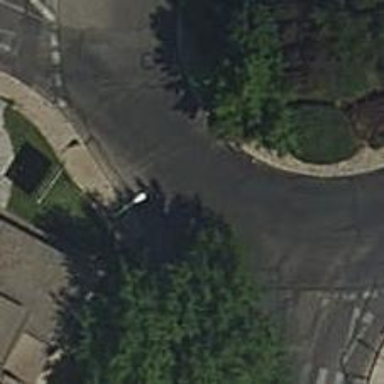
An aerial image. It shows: Residential road that intersects with roundabout.